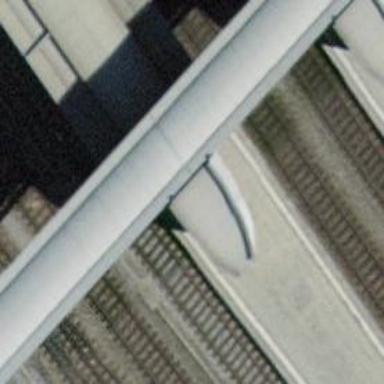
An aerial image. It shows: Railway signal.